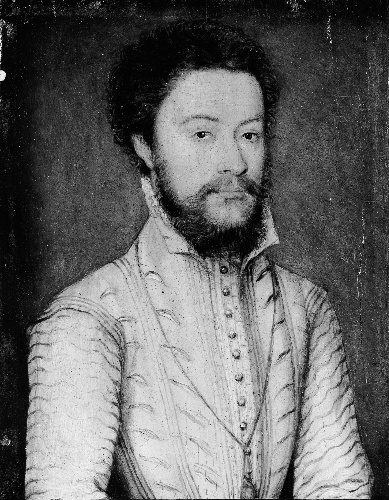
Title: Portrait of a Bearded Man in White
Artist: Corneille de Lyon
Artist bio: Netherlandish, The Hague, active by 1533–died 1575 Lyons
Object type: Painting
Classification: Paintings
Medium: Oil on wood
Dimensions: Overall 8 1/2 x 6 in. (21.6 x 15.2 cm), including added strip of 1/2 in. (1.3 cm) at bottom
Department: European Paintings
Credit line: Bequest of George D. Pratt, 1935
Accession year: 1978
Repository: Metropolitan Museum of Art, New York, NY
Tags: Men|Portraits